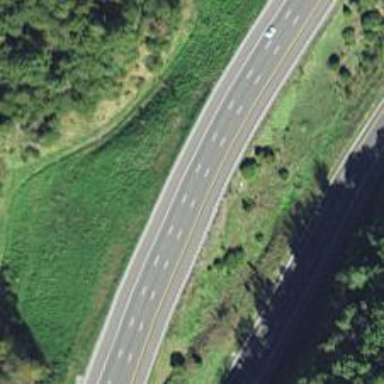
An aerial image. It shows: Asphalt motorway.